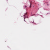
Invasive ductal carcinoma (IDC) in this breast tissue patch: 0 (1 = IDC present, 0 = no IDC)